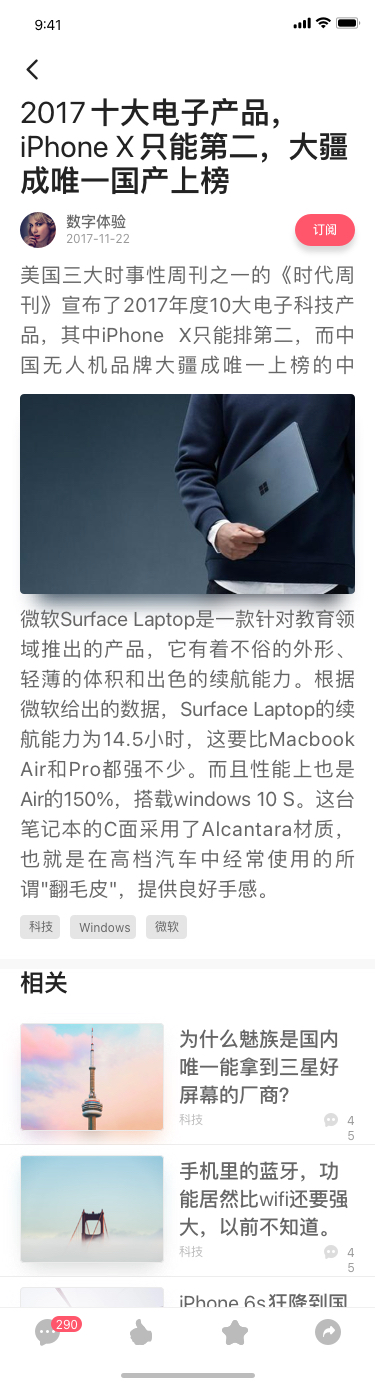
Text in this UI design:
2017十大电子产品，iPhone X只能第二，大疆成唯一国产上榜
数字体验
2017-11-22
订阅
美国三大时事性周刊之一的《时代周刊》宣布了2017年度10大电子科技产品，其中iPhone X只能排第二，而中国无人机品牌大疆成唯一上榜的中国。
微软Surface Laptop是一款针对教育领域推出的产品，它有着不俗的外形、轻薄的体积和出色的续航能力。根据微软给出的数据，Surface Laptop的续航能力为14.5小时，这要比Macbook Air和Pro都强不少。而且性能上也是Air的150%，搭载windows 10 S。这台笔记本的C面采用了Alcantara材质，也就是在高档汽车中经常使用的所谓"翻毛皮"，提供良好手感。
科技
Windows
微软
相关
为什么魅族是国内唯一能拿到三星好屏幕的厂商？
科技
45
手机里的蓝牙，功能居然比wifi还要强大，以前不知道。
科技
45
iPhone 6s狂降到国产旗舰一样的价格。
VIDEO
45